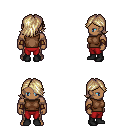
a pixel art fantasy rpg character, male body template, human, dark skin, brown sleeveless shirt, red pants, white blonde swoop hairstyle, cloth bracers, black shoes, four views (front, back, left, right), 2x2 character sprite sheet, small pixel art, hard edges, no anti-aliasing